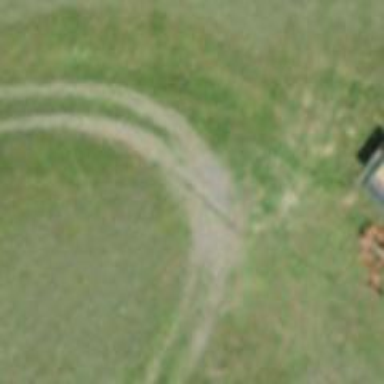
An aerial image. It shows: Track with very rough surface.